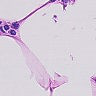
Metastatic tissue present: no